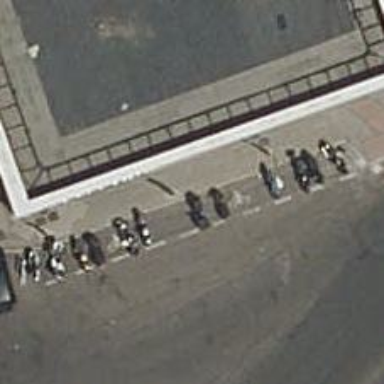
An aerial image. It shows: Motorcycle parking area.